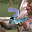
Label: 2